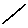
Label: line